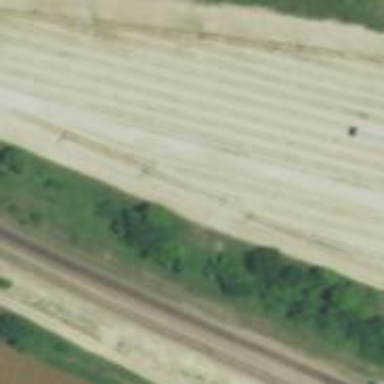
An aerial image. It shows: Railway siding for service.